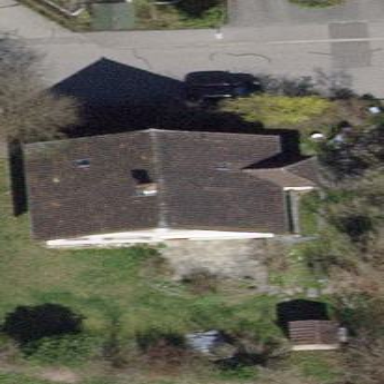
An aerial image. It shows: Building with tiled roof.